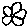
Label: flower